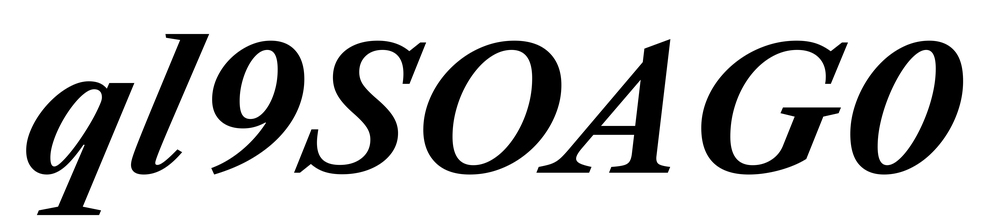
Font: LibreCaslonText-Italic_Bold_Italic